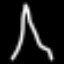
Label: The Eiffel Tower